Question: Currently i am consuming web service from android by the method SOAP.Here i need to call the webservice and return the result on android/eclipse.ie.I need to get the input from edittext and return the appropriate value.
Please find my code for reference.
'''
public class GetName {
public String GetName(String a){
return(a);
} }
'''
To avoid socket operation exceptions from main activity thread,i have written a separate classes and isolate soap related functions.
'''
public class Caller extends Thread
{
public AlertDialog ad;
public CallSoap cs;
public int a;
public void run()
{
try
{
cs=new CallSoap();
String resp=cs.Call(a);
MySOAPCallActivity.rslt=resp;
}catch(Exception ex)
{
MySOAPCallActivity.rslt=ex.toString();
}
} }
'''
'''
public class CallSoap
{
public final String SOAP_ACTION = "http://tempuri.org/GetName";
public final String OPERATION_NAME = "GetName";
public final String WSDL_TARGET_NAMESPACE = "http://tempuri.org/";
public final String SOAP_ADDRESS = "http://122.248.240.105:234/Service1.asmx?WSDL";
public CallSoap()
{
}
public String Call(int a)
{
SoapObject request = new SoapObject(WSDL_TARGET_NAMESPACE,OPERATION_NAME);
PropertyInfo pi=new PropertyInfo();
pi.setName("a");
pi.setValue(a);
pi.setType(Integer.class);
request.addProperty(pi);
SoapSerializationEnvelope envelope = new SoapSerializationEnvelope(
SoapEnvelope.VER11);
envelope.dotNet = true;
envelope.setOutputSoapObject(request);
HttpTransportSE httpTransport = new HttpTransportSE(SOAP_ADDRESS);
Object response=null;
try
{
httpTransport.call(SOAP_ACTION, envelope);
response = envelope.getResponse();
}
catch (Exception exception)
{
response=exception.toString();
}
return response.toString();
}
}
'''
'''
public class MySOAPCallActivity extends Activity
{
public static String rslt="";
/** Called when the activity is first created. */
@Override
public void onCreate(Bundle savedInstanceState) {
super.onCreate(savedInstanceState);
setContentView(R.layout.main);
Button b1=(Button)findViewById(R.id.btn_getvalues);
final AlertDialog ad=new AlertDialog.Builder(this).create();
b1.setOnClickListener(new OnClickListener() {
public void onClick(View arg0) {
try
{
EditText ed1=(EditText)findViewById(R.id.et_1);
String ed1str = ed1.getText().toString().trim();
int a = Integer.parseInt(ed1str);
rslt="START";
Caller c=new Caller();
c.a=a;
c.ad=ad;
c.join();
c.start();
while(rslt=="START")
{
try
{
Thread.sleep(5);
}catch(Exception ex)
{
}
}
ad.setTitle("");
ad.setMessage(rslt);
}catch(Exception ex)
{
ad.setTitle("Error!");
ad.setMessage(ex.toString());
}
ad.show();
}
});
} }
'''

If I enter the vlaue it must return the String in browser.
But in my output screen it shown as "Name not found".I wanna to return the appropriate value as per the users input.Please let me know how to mend my source.
Thanks for your precious time!..
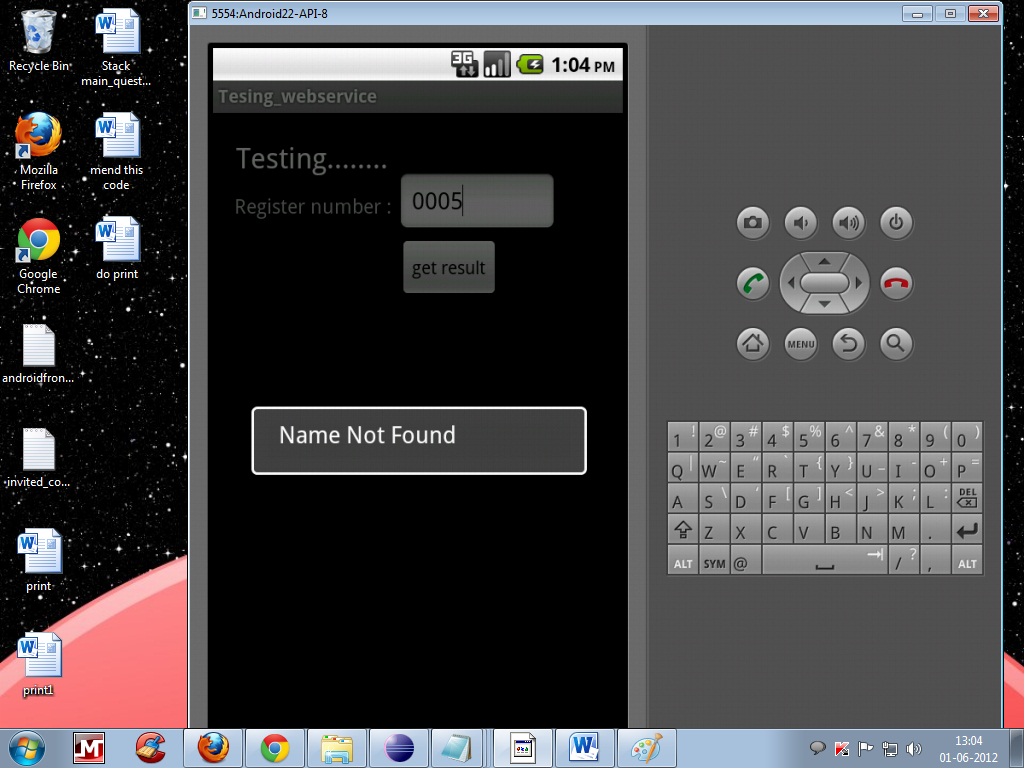
Answer: Please use my experience. I think it will help you. I had lot of troubles while doing the same task. But finally i did the thing as given in the blog. <URL>